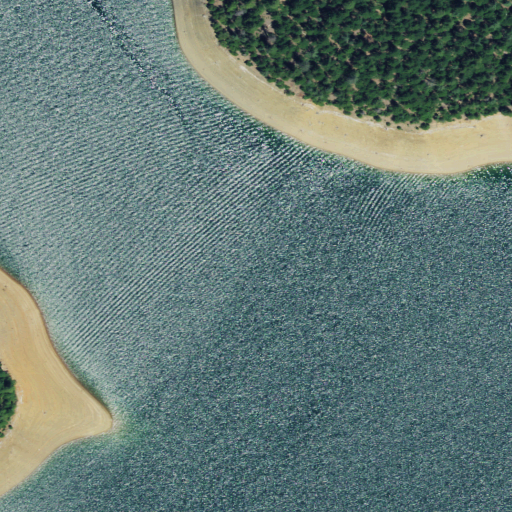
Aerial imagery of valley in California named Moore Gulch containing open water, herbaceous wetlands, evergreen forest, barren land, and shrub